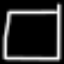
Label: square